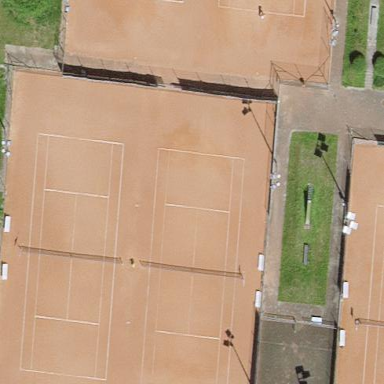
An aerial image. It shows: Clay tennis court on the leisure land pitch.